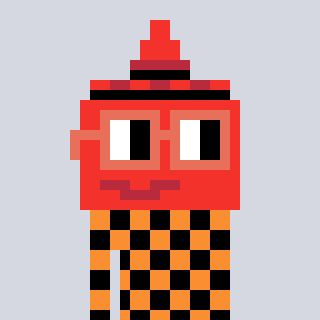
a pixel art character with square orange glasses, a ketchup-shaped head and a orange-colored body on a cool background